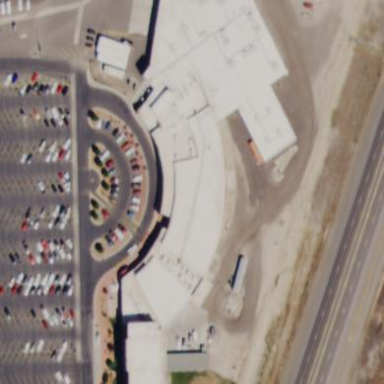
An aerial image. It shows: Building that serves as casino.